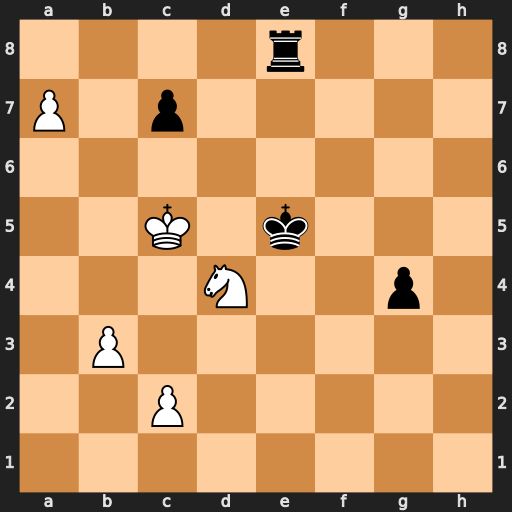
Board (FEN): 4r3/P1p5/8/2K1k3/3N2p1/1P6/2P5/8
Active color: w
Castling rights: -
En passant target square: -
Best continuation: Nc6+ Kf4 Nb8 Re5+ Kb4 g3 a8=Q